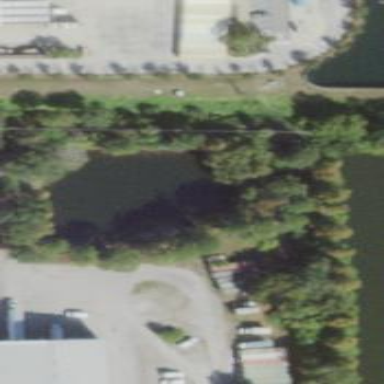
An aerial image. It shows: Peaceful pond surrounded by nature.